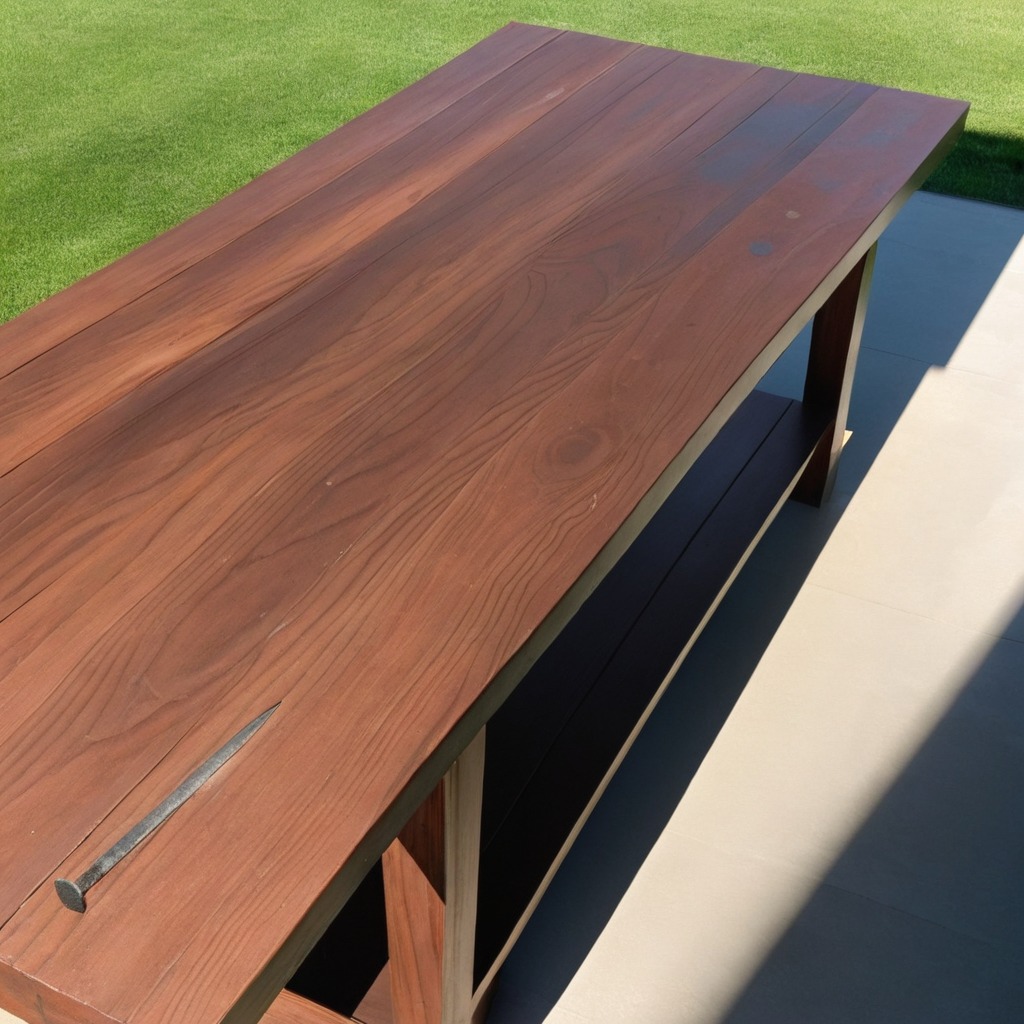
A iron nail lies on a wooden table inside a workshop at night.